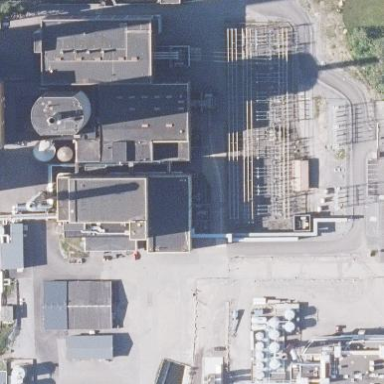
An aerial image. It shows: Industrial building with power generator.